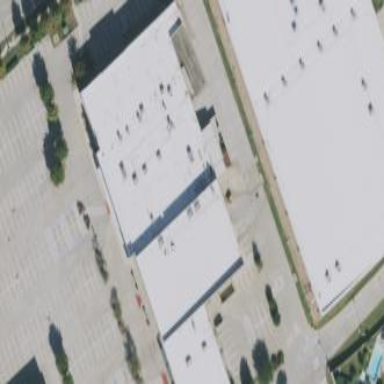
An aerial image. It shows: Retail building.